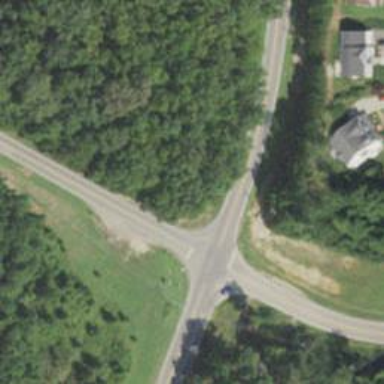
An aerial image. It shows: Road with stop sign.